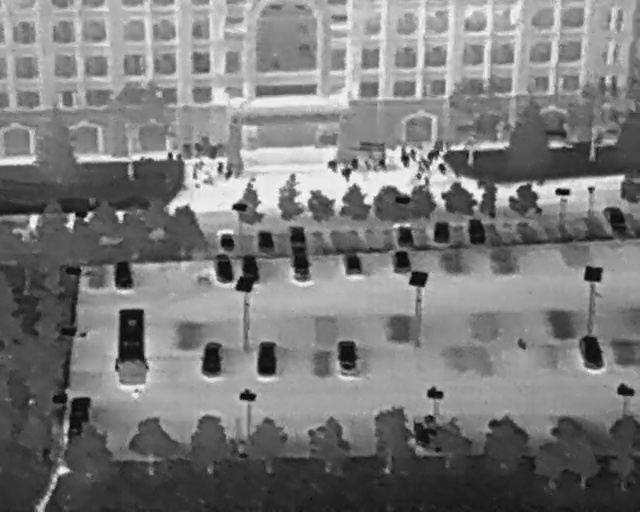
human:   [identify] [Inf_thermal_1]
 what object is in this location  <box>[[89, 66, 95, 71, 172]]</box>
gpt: <ref>1 medium car at the right</ref>

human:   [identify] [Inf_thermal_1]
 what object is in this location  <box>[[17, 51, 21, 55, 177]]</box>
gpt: <ref>1 small car at the left</ref>

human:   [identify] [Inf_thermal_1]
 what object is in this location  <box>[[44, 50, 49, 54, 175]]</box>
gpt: <ref>1 medium car at the center</ref>

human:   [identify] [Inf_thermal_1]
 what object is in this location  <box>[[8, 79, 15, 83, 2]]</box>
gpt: <ref>1 medium car at the bottom left</ref>

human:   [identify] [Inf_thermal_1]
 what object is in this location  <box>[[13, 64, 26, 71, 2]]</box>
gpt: <ref>1 medium othervehicle at the left</ref>